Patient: sex F, age 60
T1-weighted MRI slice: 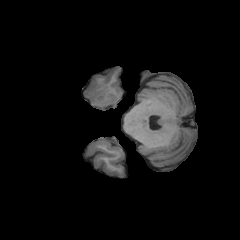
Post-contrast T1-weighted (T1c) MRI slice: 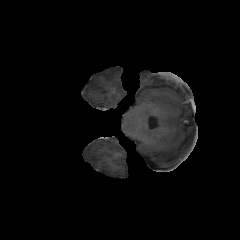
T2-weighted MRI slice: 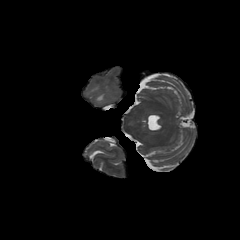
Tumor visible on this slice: yes
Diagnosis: Astrocytoma, IDH-mutant
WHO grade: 3